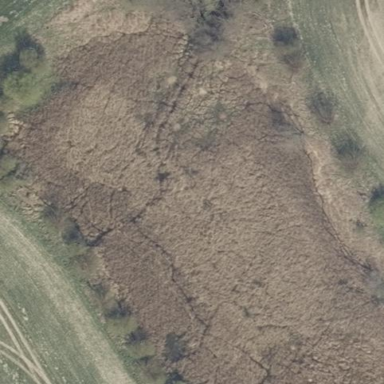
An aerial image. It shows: Swamp in wetland area.